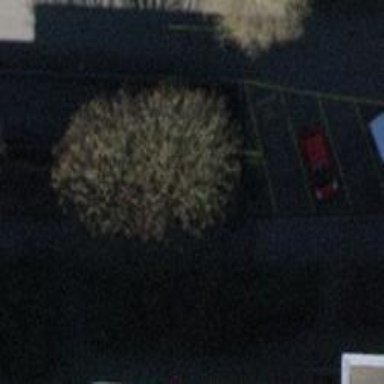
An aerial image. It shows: Parking entrance.